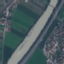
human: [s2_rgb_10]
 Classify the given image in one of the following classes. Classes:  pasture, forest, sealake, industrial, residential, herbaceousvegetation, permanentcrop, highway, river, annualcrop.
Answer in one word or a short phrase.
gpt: River